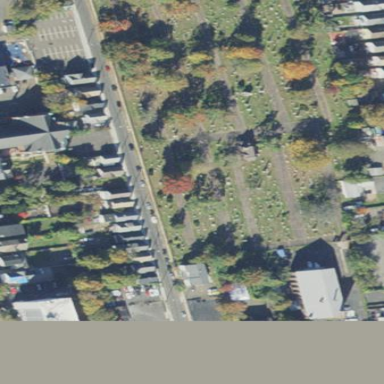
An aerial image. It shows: Cemetery with fence around it.